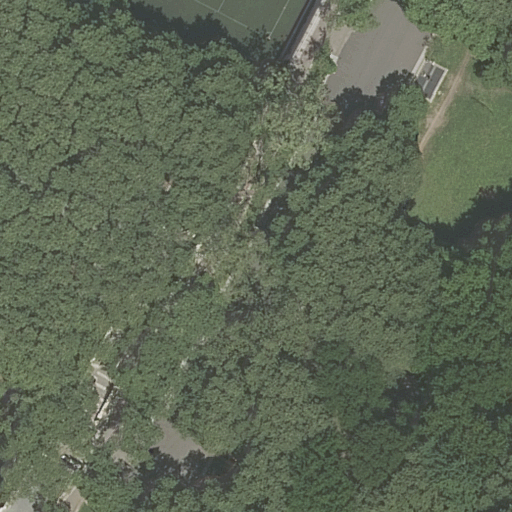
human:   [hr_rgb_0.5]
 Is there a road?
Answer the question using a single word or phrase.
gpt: yes

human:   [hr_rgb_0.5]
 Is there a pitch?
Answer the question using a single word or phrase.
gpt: yes

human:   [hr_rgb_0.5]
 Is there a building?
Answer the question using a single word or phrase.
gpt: no

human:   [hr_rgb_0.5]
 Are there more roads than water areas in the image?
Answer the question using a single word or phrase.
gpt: yes

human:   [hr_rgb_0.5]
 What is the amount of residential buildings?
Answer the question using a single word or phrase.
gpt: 0

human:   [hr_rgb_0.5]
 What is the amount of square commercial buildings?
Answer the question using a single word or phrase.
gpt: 0

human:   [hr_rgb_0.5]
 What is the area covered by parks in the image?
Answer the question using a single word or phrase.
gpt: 10636m2

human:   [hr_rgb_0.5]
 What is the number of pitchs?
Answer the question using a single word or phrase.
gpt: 1

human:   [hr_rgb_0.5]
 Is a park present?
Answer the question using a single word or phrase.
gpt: yes

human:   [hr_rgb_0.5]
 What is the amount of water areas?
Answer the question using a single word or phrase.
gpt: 0

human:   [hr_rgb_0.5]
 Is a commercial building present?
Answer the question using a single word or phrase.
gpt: no

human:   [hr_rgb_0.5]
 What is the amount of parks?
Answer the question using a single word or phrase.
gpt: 1

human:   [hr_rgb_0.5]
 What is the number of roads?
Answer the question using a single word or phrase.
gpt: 2

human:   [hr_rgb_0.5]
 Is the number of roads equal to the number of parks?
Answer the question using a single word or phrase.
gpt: no

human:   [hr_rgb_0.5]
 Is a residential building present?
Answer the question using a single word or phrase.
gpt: no

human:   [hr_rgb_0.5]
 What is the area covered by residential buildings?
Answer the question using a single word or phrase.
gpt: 0m2

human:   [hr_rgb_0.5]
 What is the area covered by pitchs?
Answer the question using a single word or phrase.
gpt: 8386m2

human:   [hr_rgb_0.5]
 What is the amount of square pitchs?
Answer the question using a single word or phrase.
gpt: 0

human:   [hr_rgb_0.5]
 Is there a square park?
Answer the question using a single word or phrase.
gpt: no

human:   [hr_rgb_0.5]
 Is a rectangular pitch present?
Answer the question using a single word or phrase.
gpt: no

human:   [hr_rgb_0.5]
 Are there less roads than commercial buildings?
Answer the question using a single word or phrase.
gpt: no

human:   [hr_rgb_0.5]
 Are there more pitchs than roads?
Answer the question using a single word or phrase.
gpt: no

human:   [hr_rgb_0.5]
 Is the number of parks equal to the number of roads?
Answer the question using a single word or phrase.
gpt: no

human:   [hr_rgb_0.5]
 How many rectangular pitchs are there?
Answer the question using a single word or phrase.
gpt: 0

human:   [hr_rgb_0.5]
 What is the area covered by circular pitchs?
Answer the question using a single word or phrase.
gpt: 0m2

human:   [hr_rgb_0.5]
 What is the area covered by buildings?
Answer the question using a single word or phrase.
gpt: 0m2

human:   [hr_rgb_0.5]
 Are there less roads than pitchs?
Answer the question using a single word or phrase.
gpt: no

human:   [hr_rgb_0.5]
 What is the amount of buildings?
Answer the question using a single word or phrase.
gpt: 0

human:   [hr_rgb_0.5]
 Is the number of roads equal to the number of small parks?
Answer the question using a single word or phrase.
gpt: no

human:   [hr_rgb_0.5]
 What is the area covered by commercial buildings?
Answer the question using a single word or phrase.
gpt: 0m2

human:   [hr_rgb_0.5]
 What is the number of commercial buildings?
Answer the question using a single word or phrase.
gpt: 0

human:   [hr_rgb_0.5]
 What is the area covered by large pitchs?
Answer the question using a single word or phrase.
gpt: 8386m2

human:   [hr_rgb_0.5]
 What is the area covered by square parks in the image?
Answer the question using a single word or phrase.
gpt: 0m2

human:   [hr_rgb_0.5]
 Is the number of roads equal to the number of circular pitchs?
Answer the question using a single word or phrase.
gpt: no

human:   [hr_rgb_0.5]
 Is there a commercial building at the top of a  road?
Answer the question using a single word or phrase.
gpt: no

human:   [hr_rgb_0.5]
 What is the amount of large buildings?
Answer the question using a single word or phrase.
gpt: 0

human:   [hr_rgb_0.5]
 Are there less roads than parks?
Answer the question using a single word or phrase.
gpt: no

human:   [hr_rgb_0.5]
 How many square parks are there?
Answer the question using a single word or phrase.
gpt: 0

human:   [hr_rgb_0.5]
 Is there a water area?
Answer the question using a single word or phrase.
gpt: no

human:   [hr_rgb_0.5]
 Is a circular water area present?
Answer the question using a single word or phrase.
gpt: no

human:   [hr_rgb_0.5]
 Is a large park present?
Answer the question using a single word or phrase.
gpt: yes

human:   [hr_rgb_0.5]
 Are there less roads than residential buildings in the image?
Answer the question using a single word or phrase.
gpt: no

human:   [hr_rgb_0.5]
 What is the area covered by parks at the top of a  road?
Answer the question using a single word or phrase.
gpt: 0m2

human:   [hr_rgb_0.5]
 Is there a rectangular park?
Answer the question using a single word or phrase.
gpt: yes

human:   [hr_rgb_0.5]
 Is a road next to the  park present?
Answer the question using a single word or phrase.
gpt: yes

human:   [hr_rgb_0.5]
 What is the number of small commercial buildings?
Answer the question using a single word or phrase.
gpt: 0

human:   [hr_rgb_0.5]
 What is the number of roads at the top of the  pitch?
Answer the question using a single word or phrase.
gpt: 0

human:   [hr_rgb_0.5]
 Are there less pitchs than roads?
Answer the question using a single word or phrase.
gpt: yes

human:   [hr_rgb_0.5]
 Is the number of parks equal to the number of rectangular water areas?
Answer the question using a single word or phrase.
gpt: no

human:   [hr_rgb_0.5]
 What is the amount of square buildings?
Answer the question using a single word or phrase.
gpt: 0

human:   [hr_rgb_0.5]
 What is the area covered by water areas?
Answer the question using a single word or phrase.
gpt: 0m2

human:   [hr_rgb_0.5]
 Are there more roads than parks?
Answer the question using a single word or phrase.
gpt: yes

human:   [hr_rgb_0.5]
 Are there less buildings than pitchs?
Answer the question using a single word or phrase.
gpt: yes

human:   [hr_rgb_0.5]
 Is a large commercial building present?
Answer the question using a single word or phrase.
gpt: no

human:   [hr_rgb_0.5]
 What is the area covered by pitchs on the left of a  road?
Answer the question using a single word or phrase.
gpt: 0m2

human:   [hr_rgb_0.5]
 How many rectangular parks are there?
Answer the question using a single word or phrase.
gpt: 1

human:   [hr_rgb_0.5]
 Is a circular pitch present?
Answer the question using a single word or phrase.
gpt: no

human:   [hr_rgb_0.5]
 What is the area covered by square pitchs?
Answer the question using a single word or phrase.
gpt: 0m2

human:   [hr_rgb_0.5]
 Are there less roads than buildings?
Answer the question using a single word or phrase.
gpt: no

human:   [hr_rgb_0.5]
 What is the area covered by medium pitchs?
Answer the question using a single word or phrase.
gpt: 0m2

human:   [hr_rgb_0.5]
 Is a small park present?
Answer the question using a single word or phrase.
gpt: no

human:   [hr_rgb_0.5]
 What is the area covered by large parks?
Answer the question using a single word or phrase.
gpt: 10636m2

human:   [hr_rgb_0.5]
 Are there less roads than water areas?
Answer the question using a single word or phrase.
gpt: no

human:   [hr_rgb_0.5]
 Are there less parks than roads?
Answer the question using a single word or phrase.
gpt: yes